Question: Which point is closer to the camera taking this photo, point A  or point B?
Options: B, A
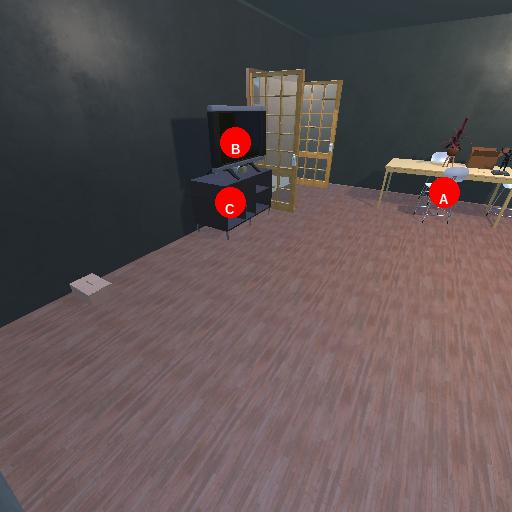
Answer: B